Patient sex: F
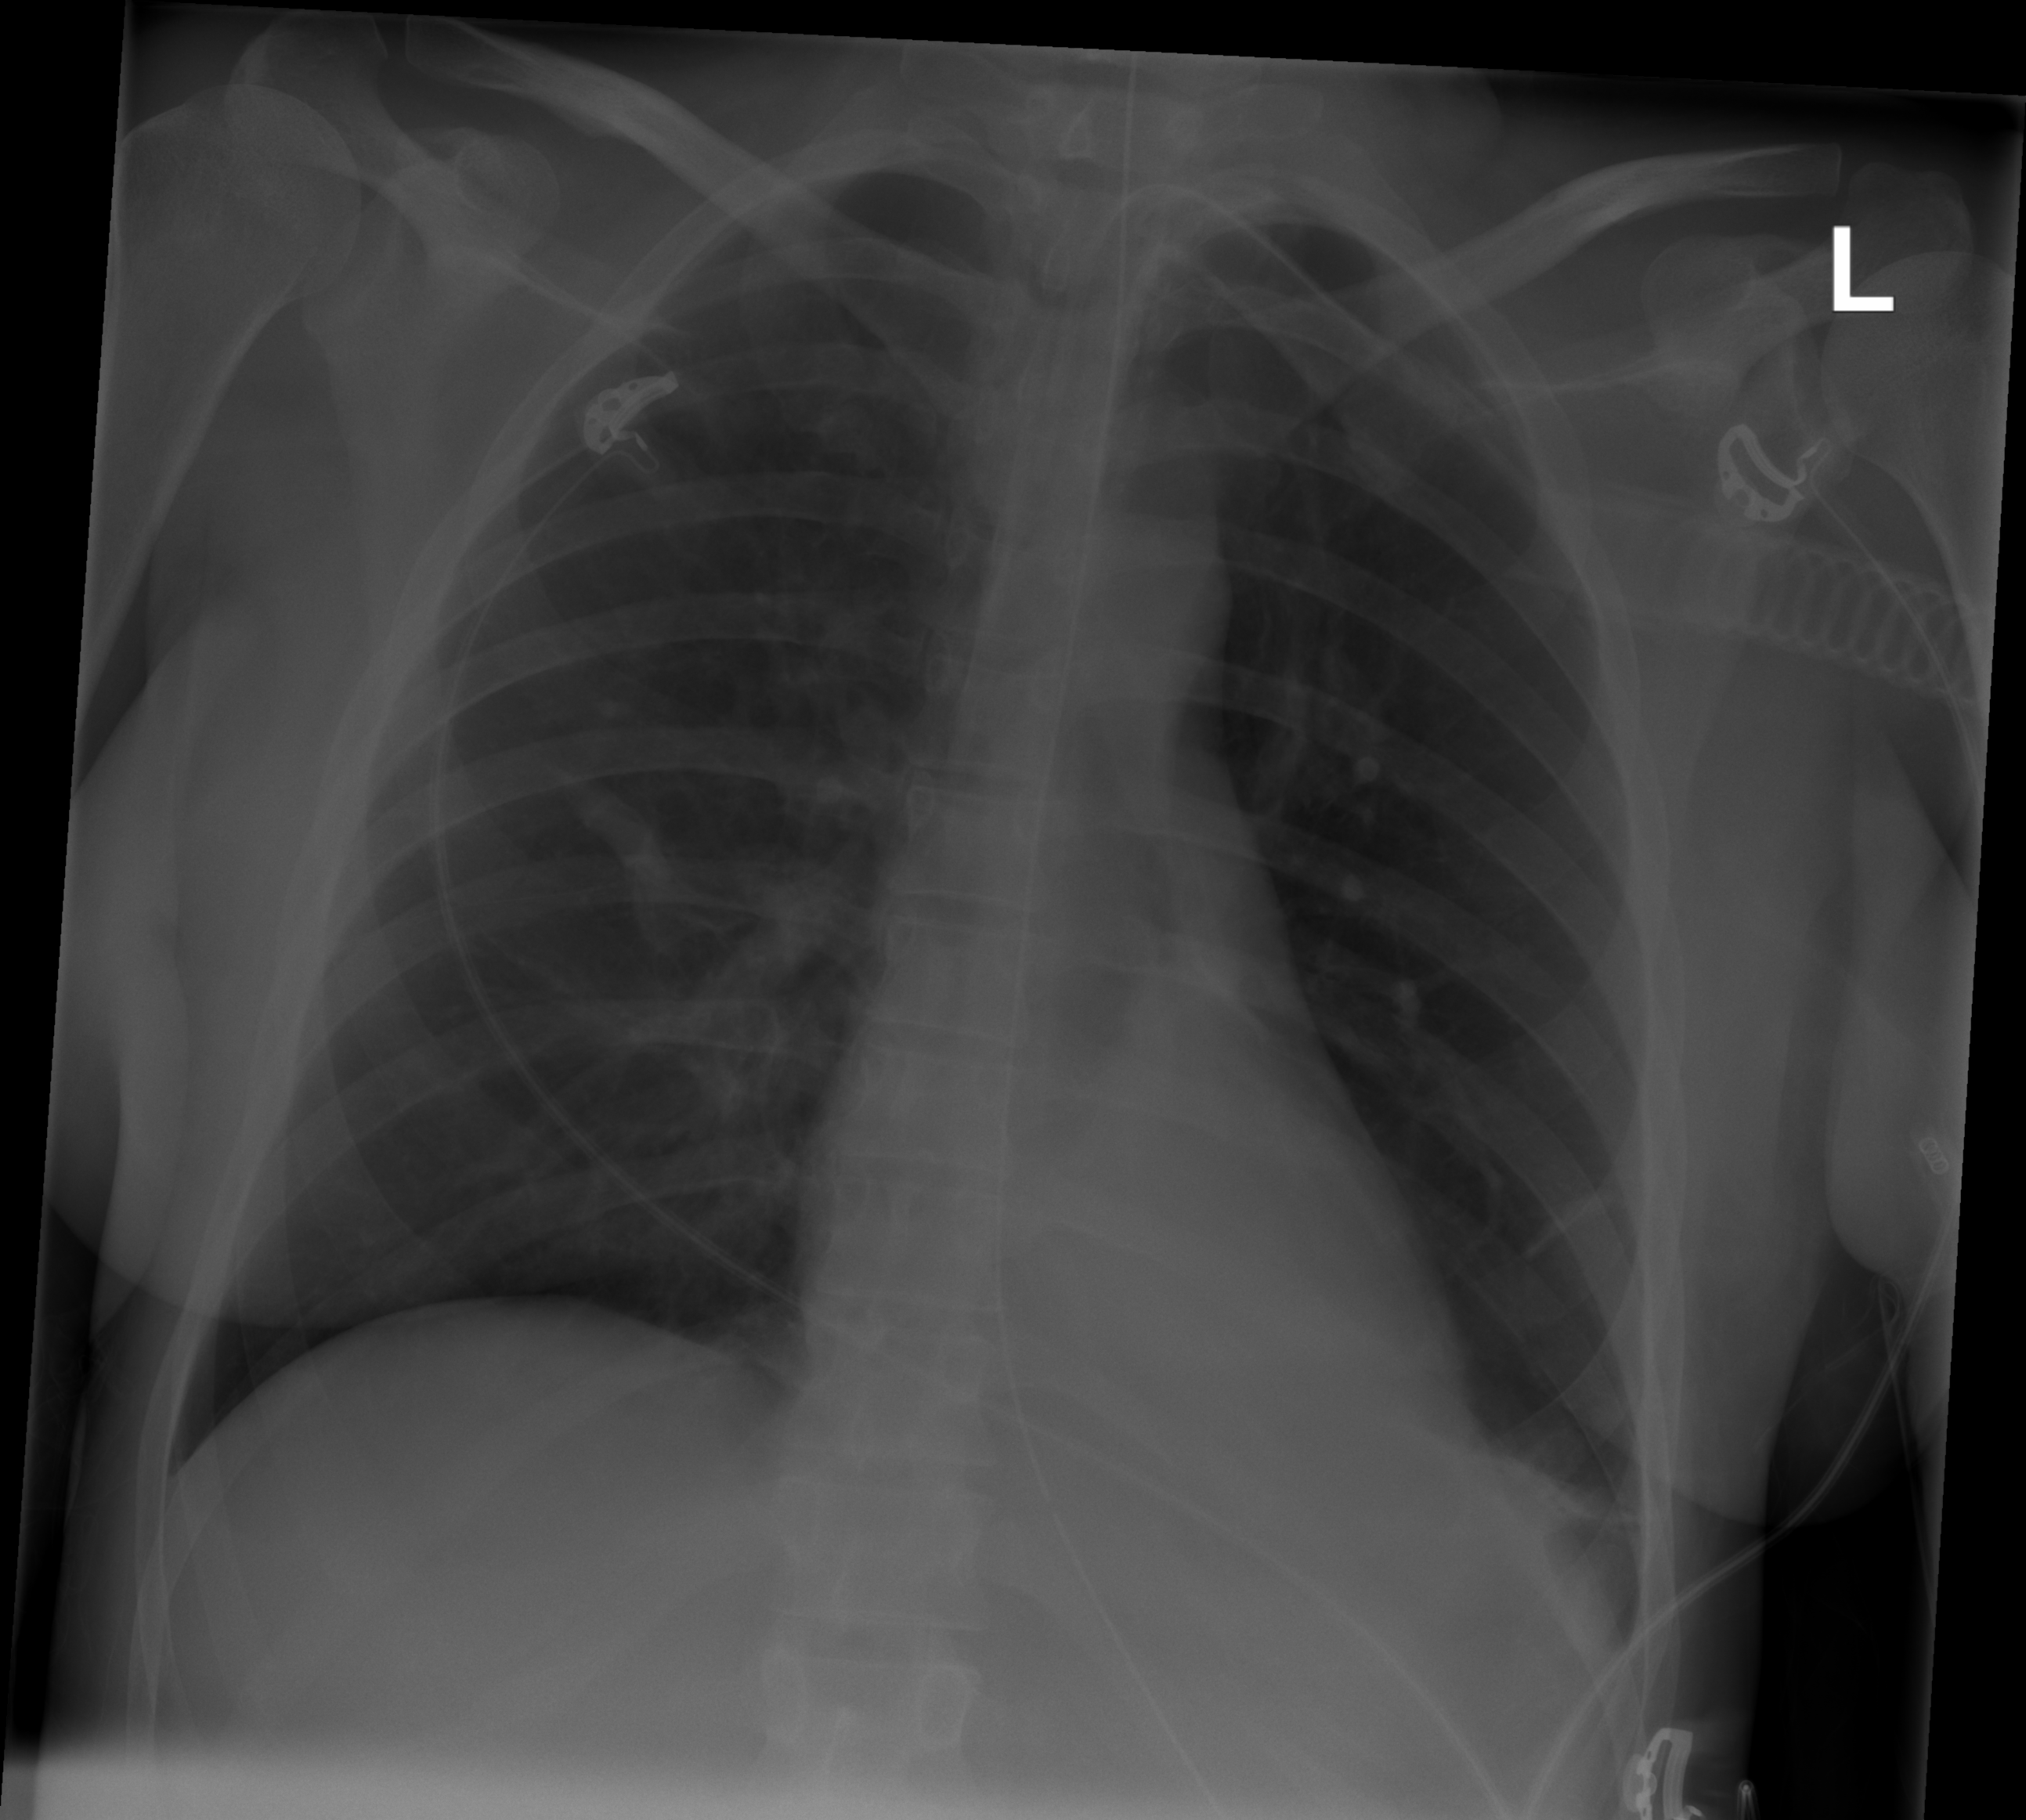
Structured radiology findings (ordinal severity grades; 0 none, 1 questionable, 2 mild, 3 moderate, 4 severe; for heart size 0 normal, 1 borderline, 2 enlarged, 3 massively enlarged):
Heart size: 0
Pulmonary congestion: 0
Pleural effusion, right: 0
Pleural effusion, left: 0
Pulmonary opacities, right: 0
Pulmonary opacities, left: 2
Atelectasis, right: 0
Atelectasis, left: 2